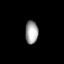
Tissue: lung
Cell type: Myeloid cells
Senescence score: 0.5658
Nuclear area (px): 288
Mean DAPI intensity: 162.625